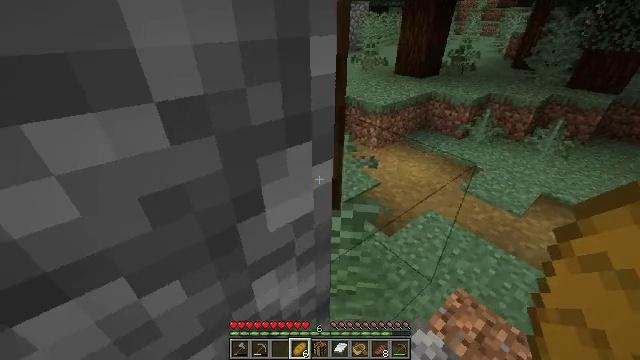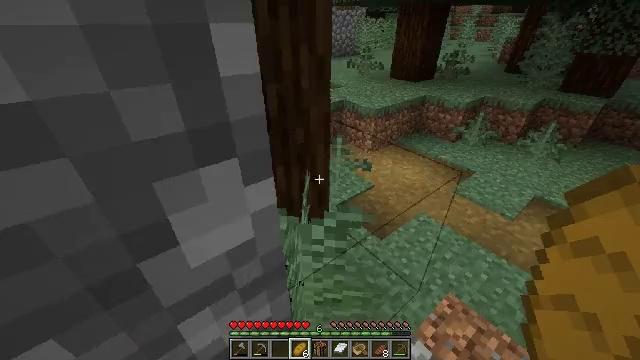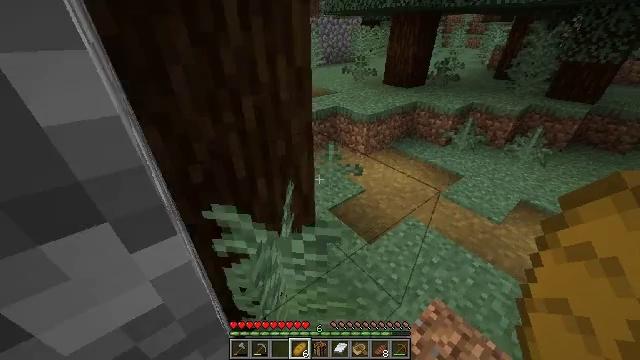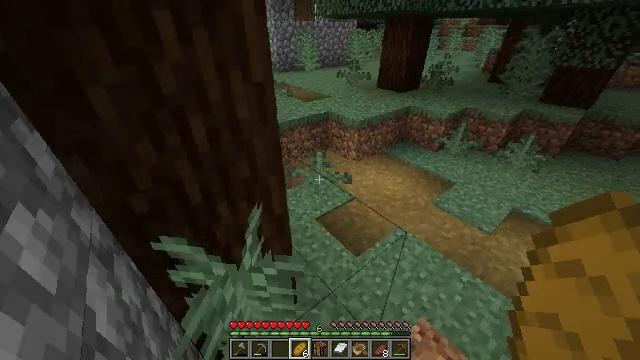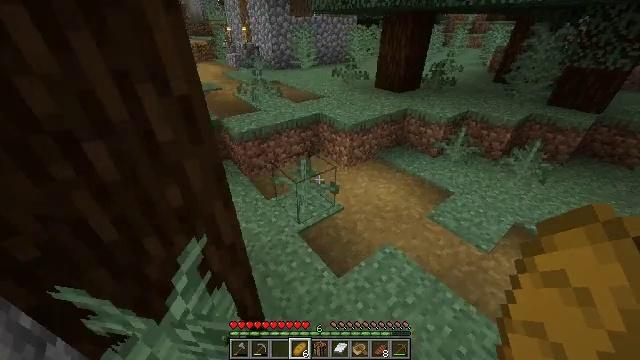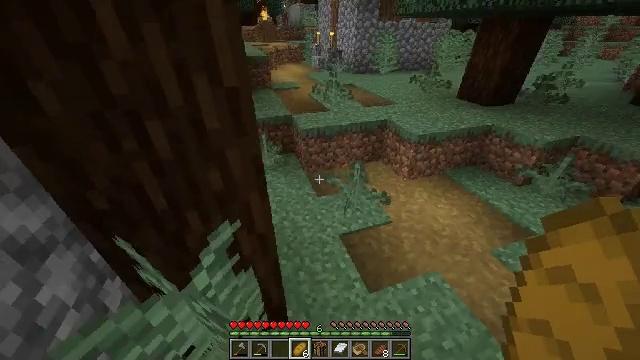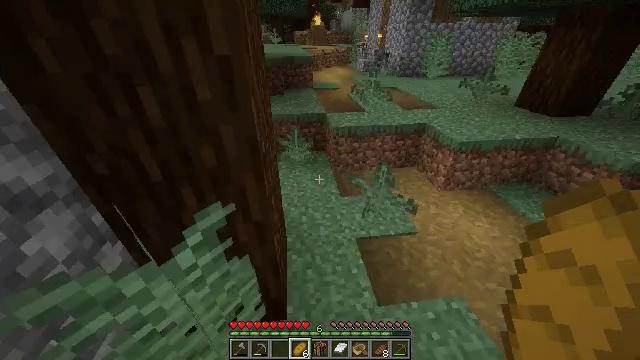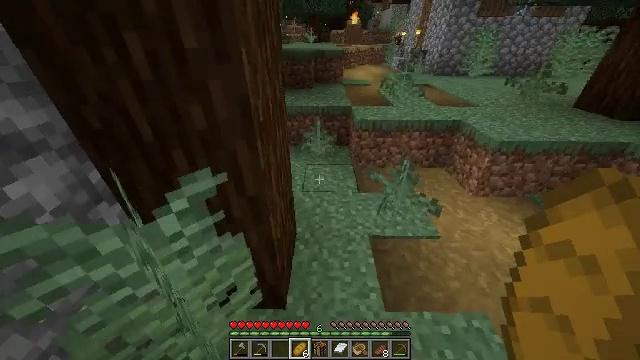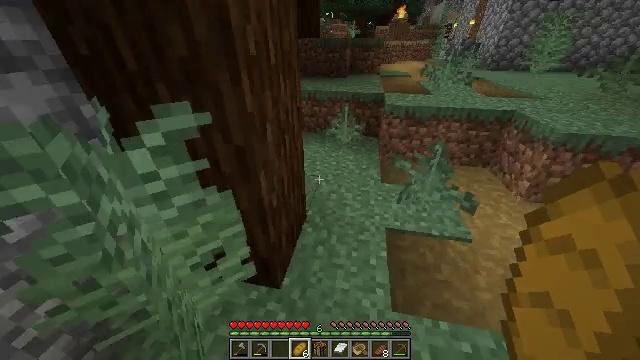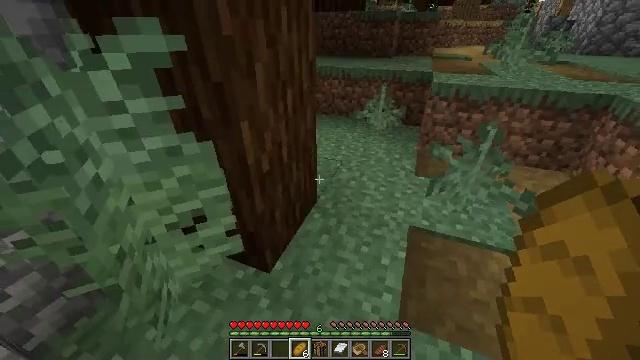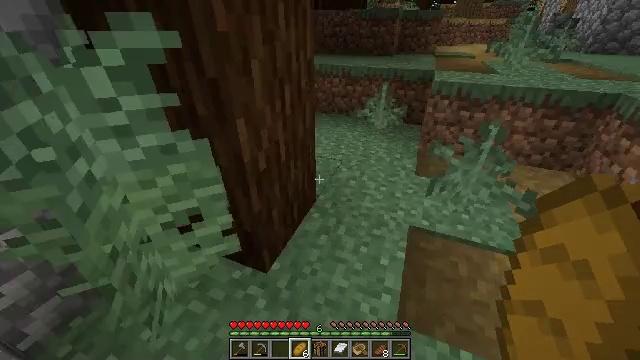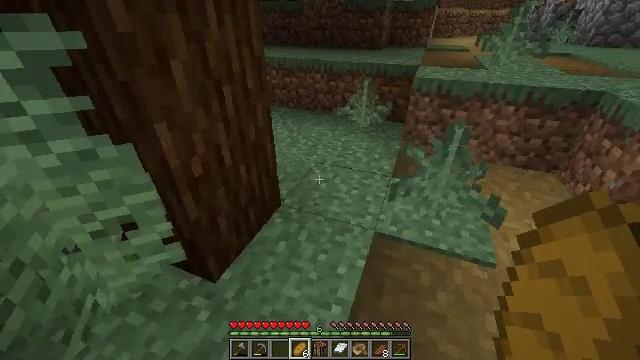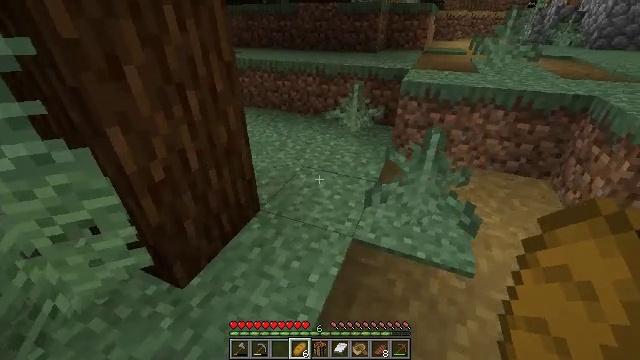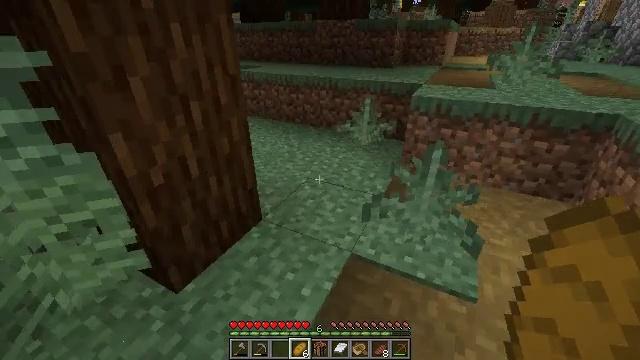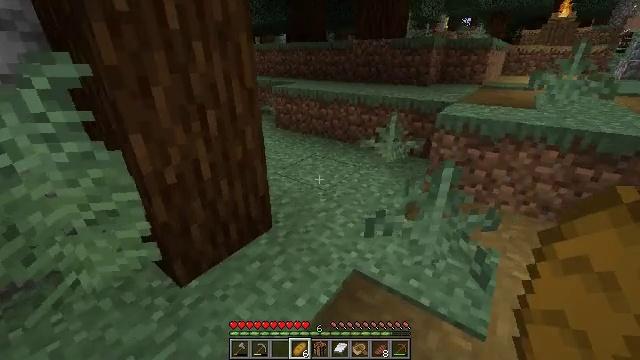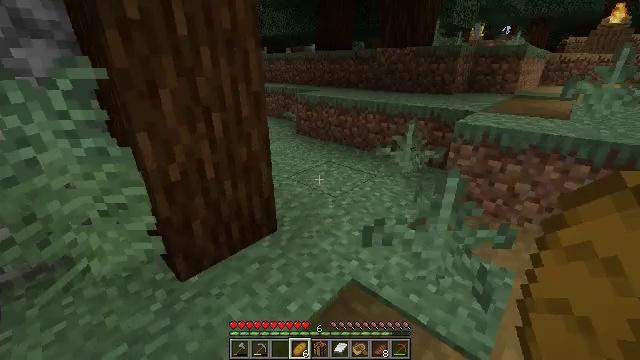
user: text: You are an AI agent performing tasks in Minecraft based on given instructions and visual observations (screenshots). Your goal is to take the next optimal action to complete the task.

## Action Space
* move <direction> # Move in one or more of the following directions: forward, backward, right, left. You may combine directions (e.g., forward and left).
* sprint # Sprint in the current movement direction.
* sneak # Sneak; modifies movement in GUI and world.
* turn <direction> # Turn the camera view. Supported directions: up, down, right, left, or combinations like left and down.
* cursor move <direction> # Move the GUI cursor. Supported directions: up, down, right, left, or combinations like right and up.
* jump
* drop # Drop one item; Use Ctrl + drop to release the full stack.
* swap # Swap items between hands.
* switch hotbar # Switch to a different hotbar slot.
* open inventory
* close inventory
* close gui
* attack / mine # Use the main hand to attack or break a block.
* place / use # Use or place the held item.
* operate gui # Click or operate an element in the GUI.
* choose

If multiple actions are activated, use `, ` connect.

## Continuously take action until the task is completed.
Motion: motion action
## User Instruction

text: Collect the brewing stand for reuse.
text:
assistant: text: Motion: move forward and move right, sprint
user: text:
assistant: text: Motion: move forward and move right, sprint
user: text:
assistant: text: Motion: move forward and move right, sprint
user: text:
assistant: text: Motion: move forward and move right, sprint
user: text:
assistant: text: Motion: move forward and move right, sprint, turn left
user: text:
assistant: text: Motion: move forward and move right, sprint, turn left
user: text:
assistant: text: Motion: move forward and move right, sprint, turn left
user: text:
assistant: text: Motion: move right, sprint, turn left
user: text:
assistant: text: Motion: move right, sprint, turn left
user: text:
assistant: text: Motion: move right, sprint
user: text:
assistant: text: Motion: move right, sprint
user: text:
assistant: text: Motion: move right, sprint, turn left
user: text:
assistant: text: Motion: move right, sprint, turn left and up
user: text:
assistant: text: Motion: move right, sprint, turn left and up
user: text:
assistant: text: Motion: move forward and move right, sprint, turn left and up
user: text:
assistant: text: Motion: move forward, sprint, turn left
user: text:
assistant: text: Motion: move forward, sprint
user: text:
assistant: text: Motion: move forward, sprint, turn left and up
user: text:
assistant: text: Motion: sprint, turn left and up
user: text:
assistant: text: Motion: move forward, sprint, turn left and up
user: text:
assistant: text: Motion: move forward and move right, sprint, turn left
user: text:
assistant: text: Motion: move forward and move right, sprint, turn left
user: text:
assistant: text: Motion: move forward and move right, sprint, turn left
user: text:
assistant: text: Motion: move forward and move right, sprint, turn left
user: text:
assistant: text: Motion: move forward and move right, sprint, turn left
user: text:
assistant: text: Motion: move forward and move right, sprint, turn left
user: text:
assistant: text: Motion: move forward and move right, sprint
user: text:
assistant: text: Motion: move forward and move right, sprint, turn left and up
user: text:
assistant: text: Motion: move forward, sprint, turn left and up
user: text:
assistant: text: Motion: move forward, sprint